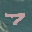
Label: 7